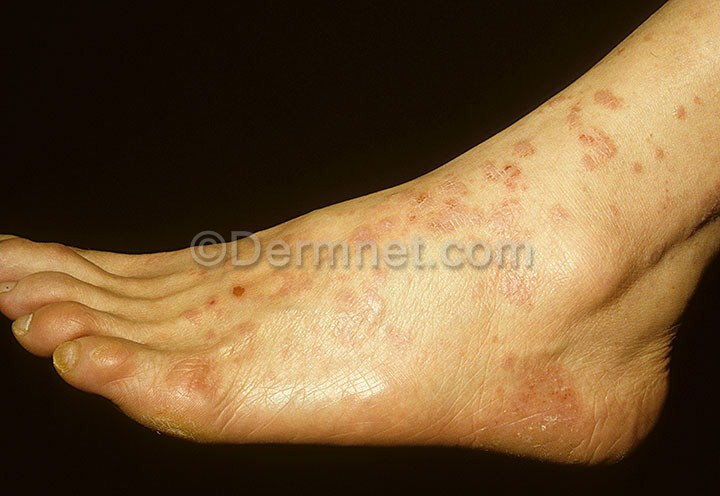
Disease: Nail Fungus and other Nail Disease